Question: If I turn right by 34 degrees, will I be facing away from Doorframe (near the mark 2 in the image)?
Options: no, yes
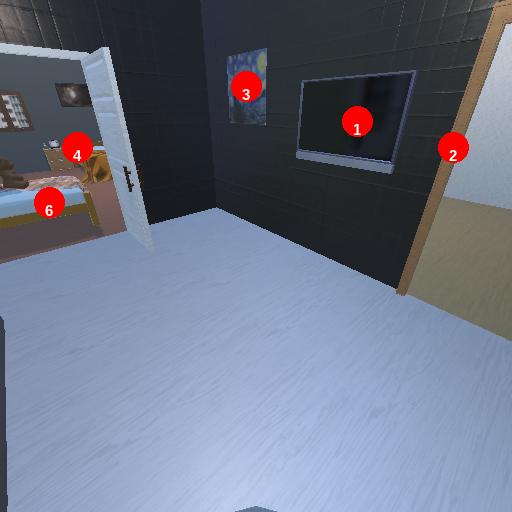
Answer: no